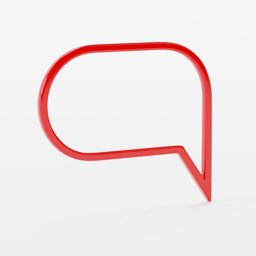
Label: decoration